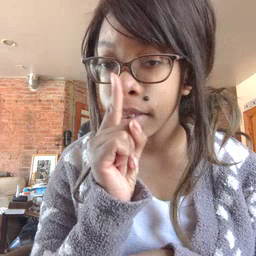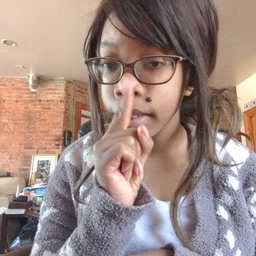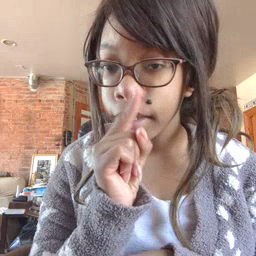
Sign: mouse